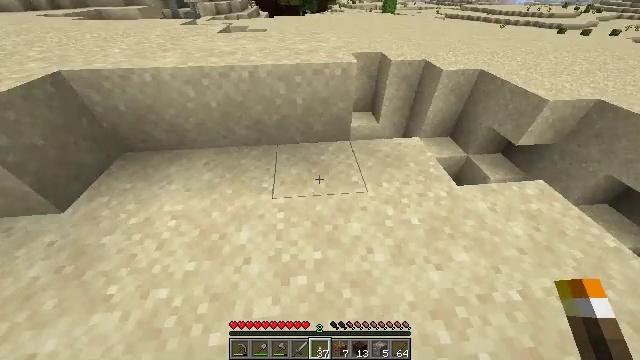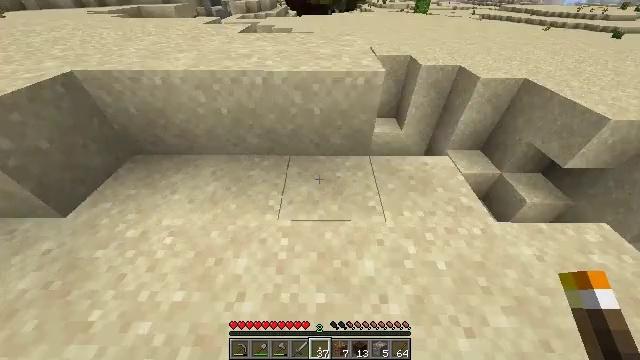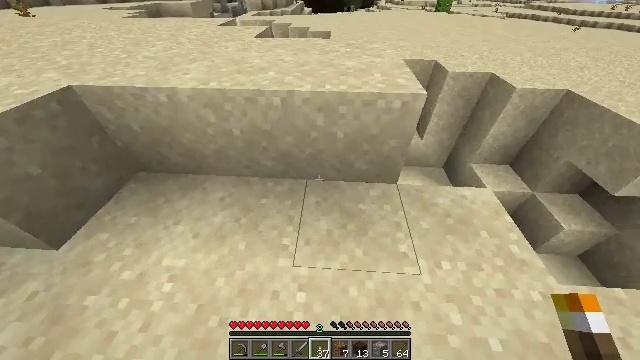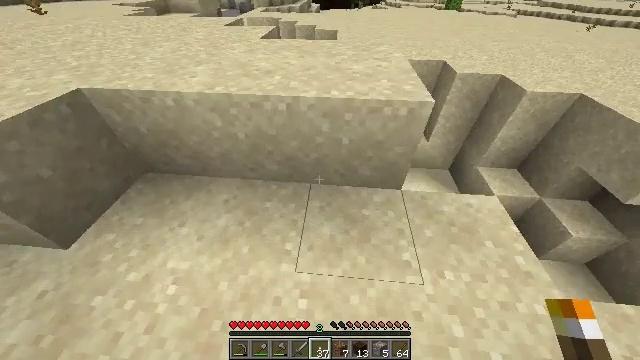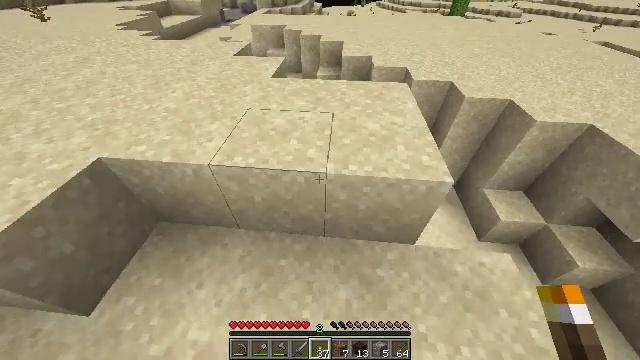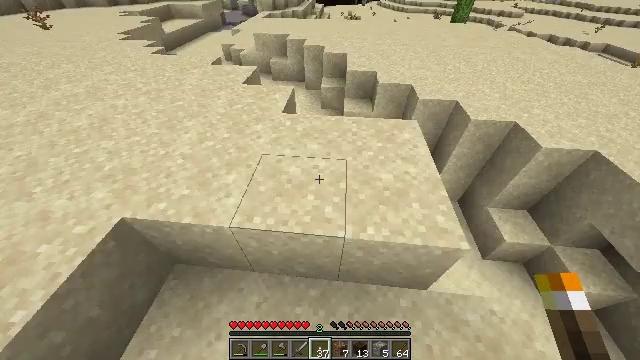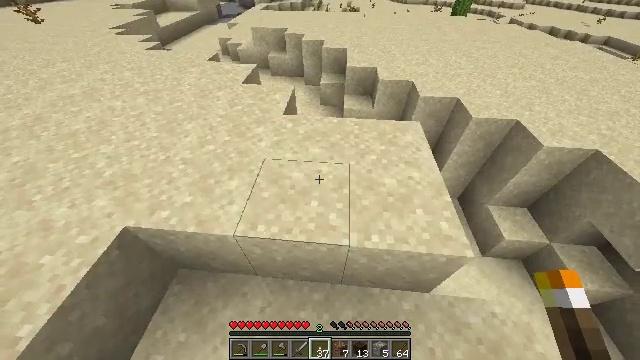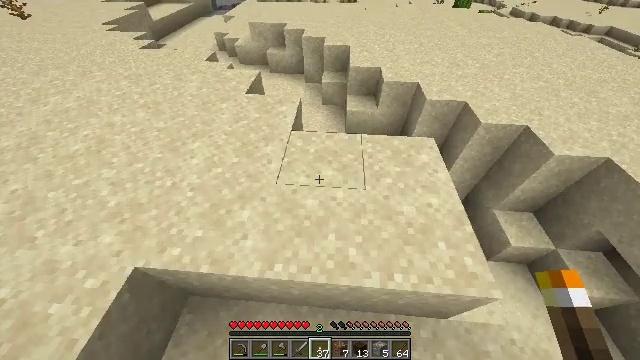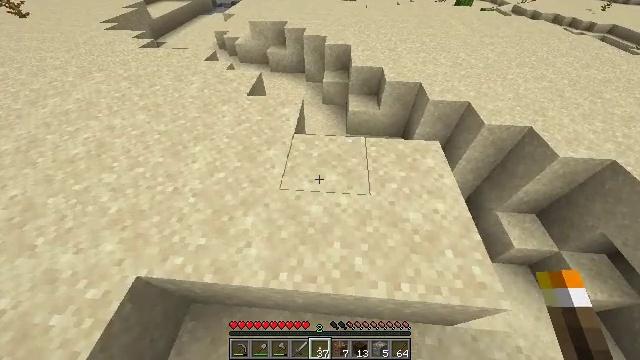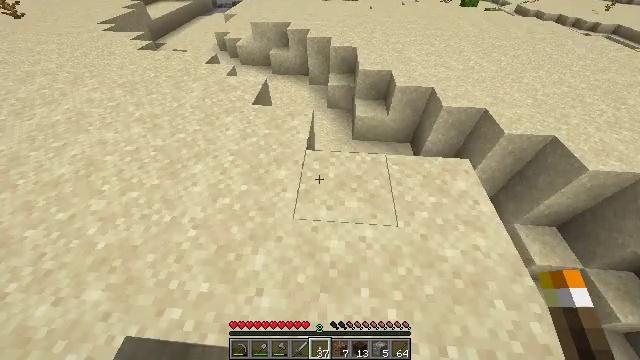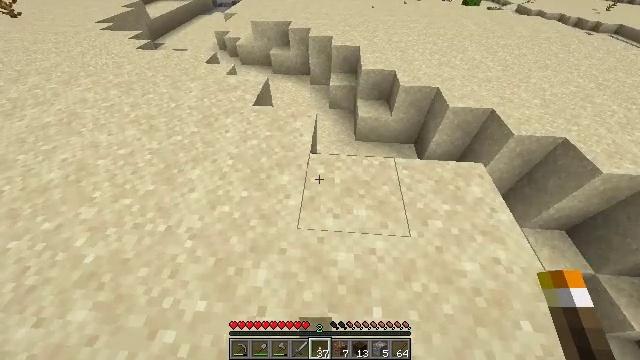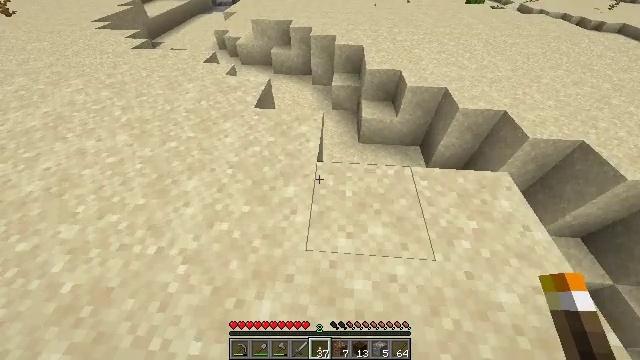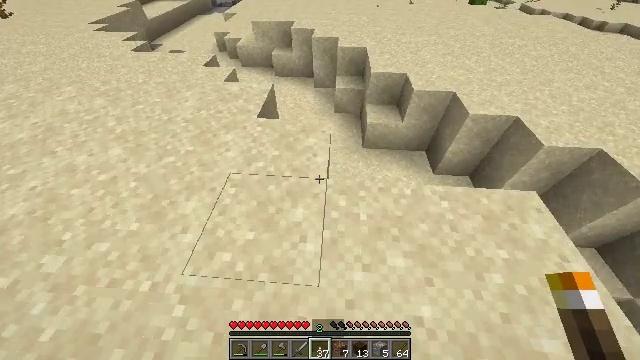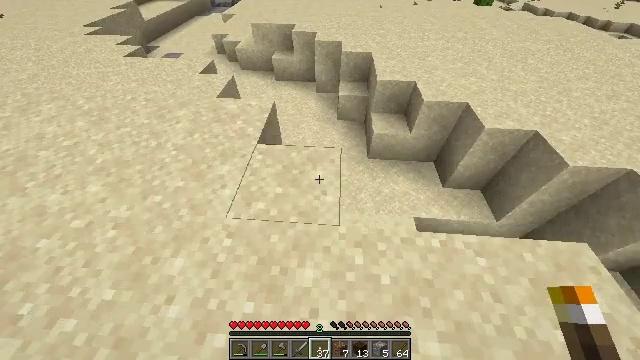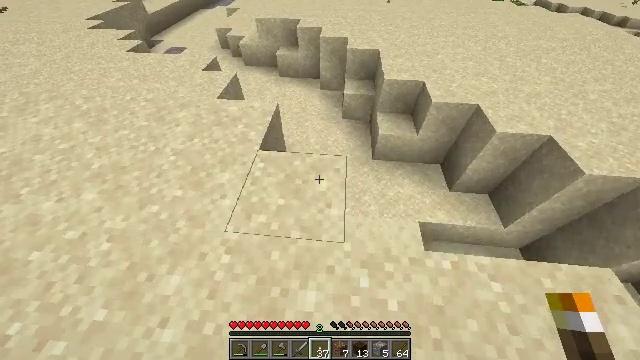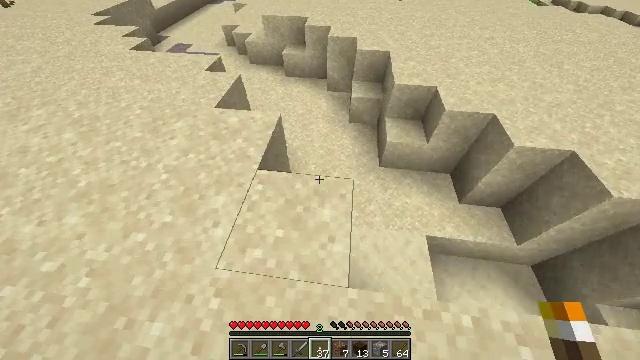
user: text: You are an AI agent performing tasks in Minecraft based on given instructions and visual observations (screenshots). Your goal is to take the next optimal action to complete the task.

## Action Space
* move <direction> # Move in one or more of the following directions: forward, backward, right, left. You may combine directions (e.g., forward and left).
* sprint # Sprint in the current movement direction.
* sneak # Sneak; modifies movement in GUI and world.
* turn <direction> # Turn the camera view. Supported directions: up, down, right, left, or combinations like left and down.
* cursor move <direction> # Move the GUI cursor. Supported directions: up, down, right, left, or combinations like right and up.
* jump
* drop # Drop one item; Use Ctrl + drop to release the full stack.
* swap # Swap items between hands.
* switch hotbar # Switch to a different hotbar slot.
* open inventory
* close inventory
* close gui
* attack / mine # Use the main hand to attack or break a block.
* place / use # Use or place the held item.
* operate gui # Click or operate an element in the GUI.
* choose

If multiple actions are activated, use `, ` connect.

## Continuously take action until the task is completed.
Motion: motion action
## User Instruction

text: Collect a hay block for crafting.
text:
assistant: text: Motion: move forward and move left, sprint, turn left
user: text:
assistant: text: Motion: move forward and move left, sprint, turn left
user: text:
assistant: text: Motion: move forward and move left, sprint, turn left, jump
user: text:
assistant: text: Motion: move forward and move left, sprint, turn down, jump
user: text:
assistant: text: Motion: move forward and move left, sprint, jump
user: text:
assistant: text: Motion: move forward and move left, sprint, turn down, jump
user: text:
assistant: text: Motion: move forward and move left, sprint, turn down, jump
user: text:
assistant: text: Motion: move forward, sprint
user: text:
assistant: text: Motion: move forward, sprint
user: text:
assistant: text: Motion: move forward, sprint
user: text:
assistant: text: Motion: move forward, sprint
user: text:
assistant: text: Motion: move forward, sprint
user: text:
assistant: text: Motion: move forward, sprint
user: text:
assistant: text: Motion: move forward, sprint, turn left and down
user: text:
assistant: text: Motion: move forward, sprint, turn left
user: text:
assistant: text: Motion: move forward, sprint, turn left
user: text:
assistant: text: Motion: move forward, sprint, turn left
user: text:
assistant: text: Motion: move forward, sprint
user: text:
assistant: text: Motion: move forward, sprint
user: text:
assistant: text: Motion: move forward and move left, sprint
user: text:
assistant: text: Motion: move forward and move left, sprint, turn right
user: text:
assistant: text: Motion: move forward and move left, sprint, turn right
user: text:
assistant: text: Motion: move forward and move left, sprint
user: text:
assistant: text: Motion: move forward and move left, sprint, turn right
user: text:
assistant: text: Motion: move forward and move left, sprint, turn right and up
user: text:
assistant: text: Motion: move forward and move left, sprint, turn right and up
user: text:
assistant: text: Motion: move forward and move left, sprint, turn right and up
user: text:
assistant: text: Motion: move forward and move left, sprint, turn right and up
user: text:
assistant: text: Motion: move forward and move left, sprint, turn right and up
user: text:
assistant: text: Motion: move forward and move left, sprint